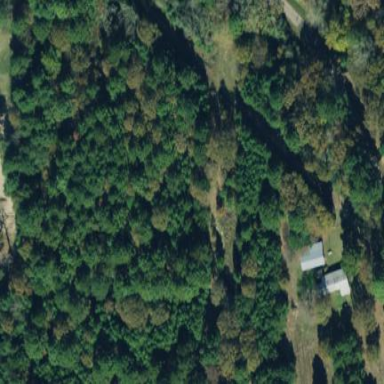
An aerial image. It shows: Woodland with evergreen needle-leaved trees.